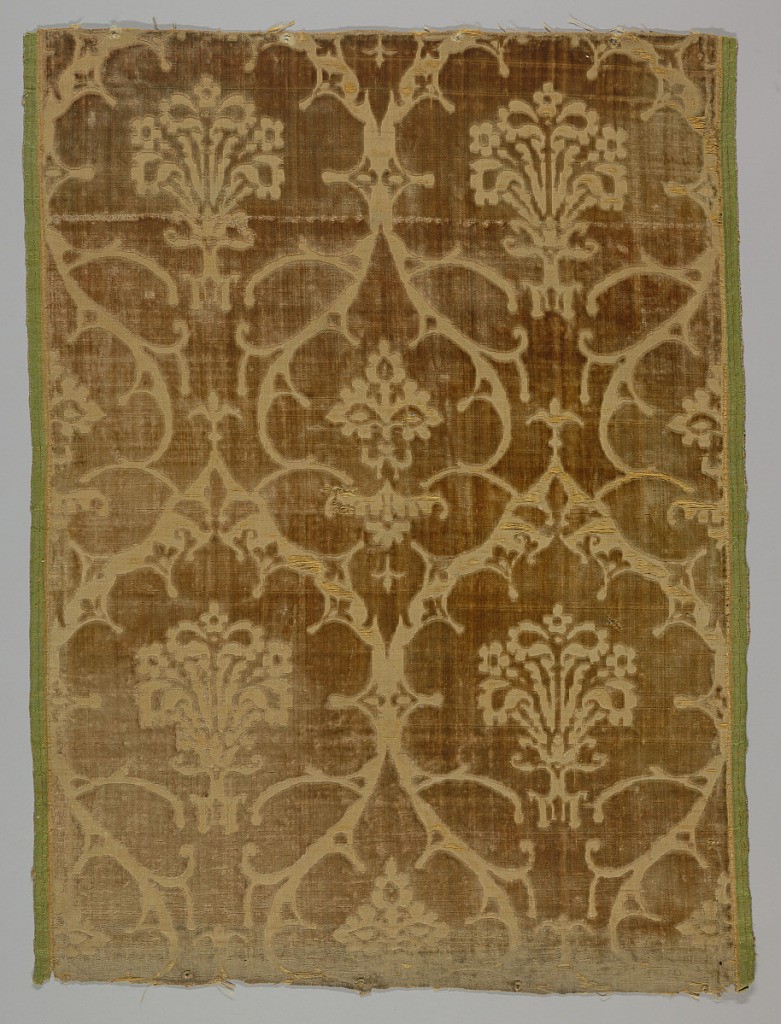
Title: Fragment
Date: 16th century
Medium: silk Technique: velvet, cut raised pile in a 4&1 satin foundation
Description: Large pomegranite shapes in tan velvet. Striped of green warp in 4&1 satin weave at each selvedge.